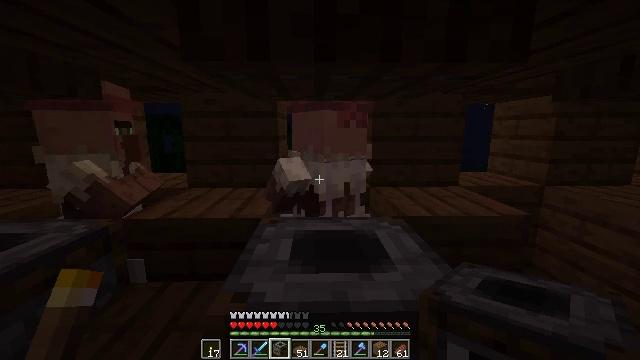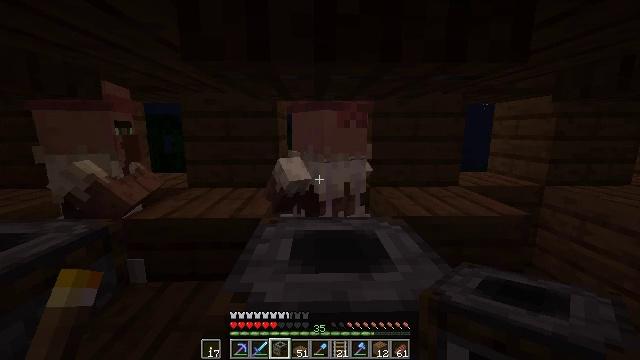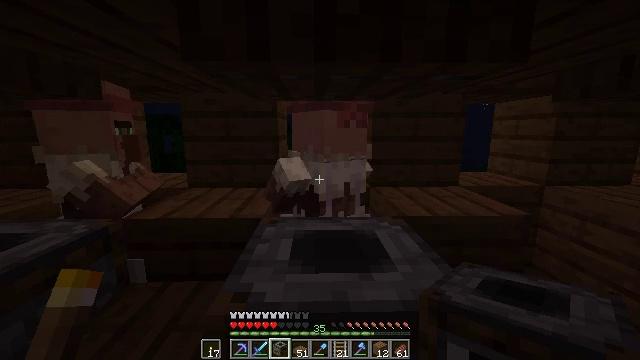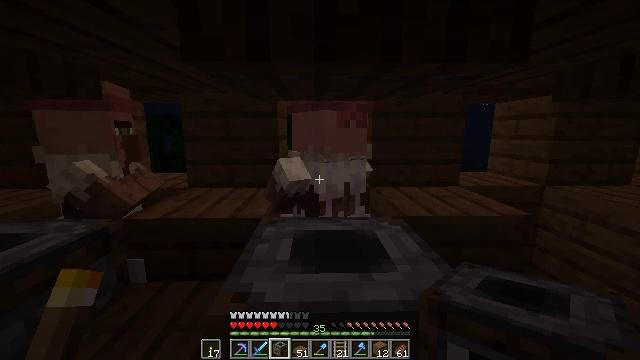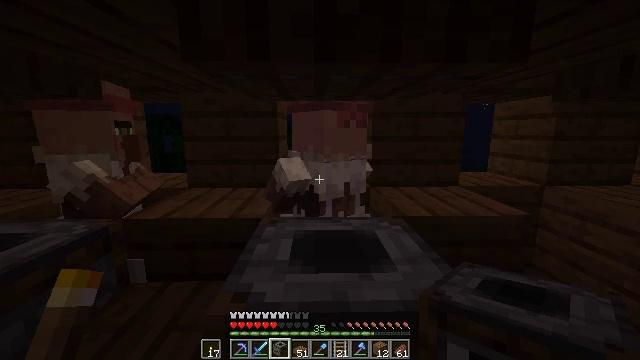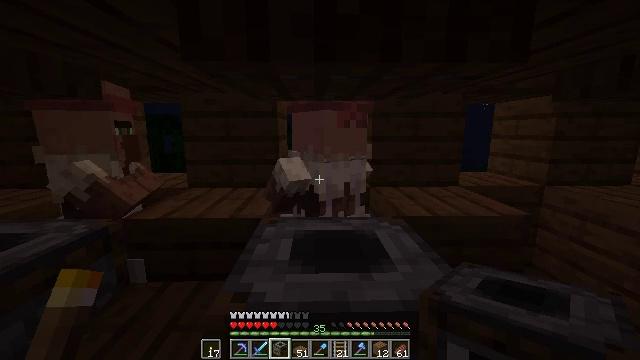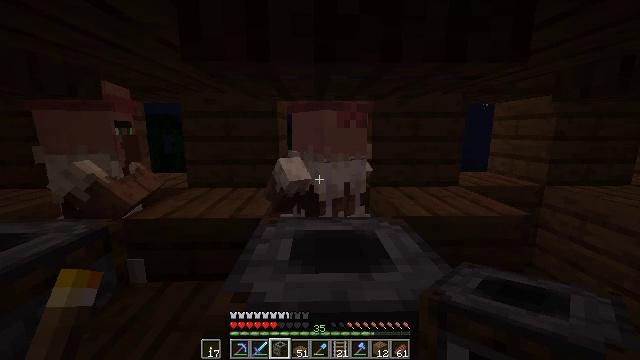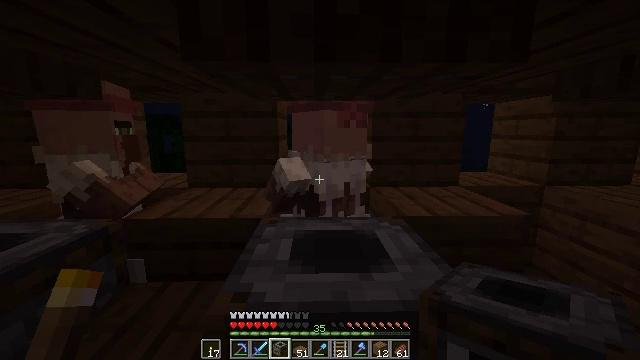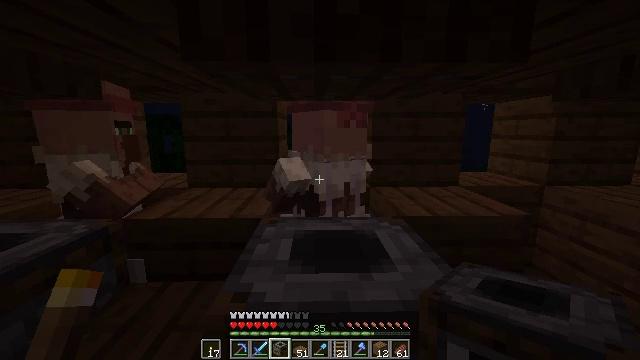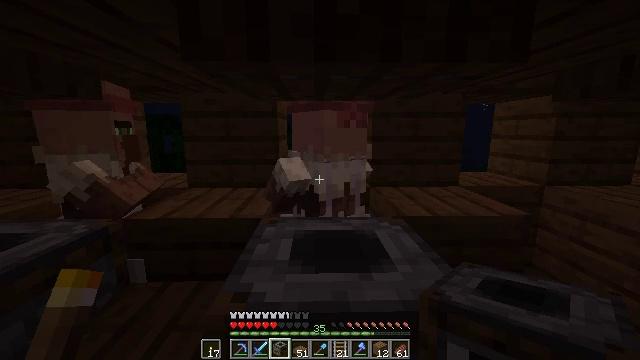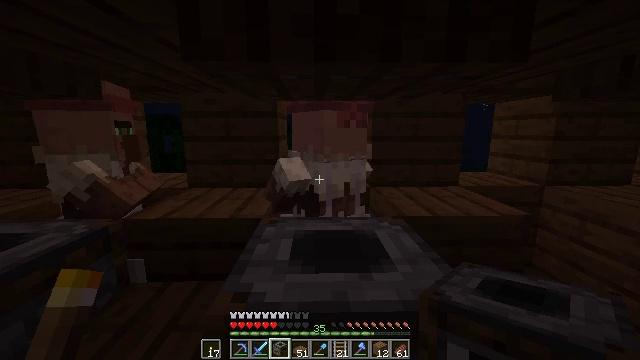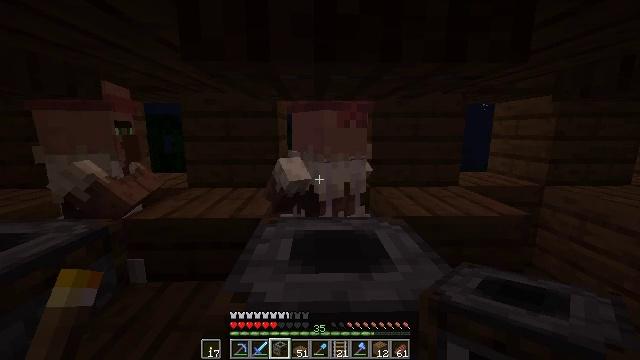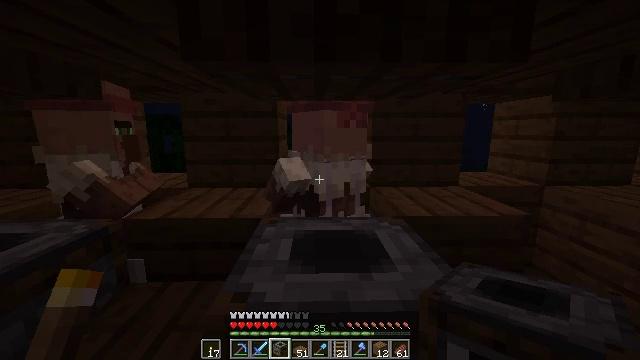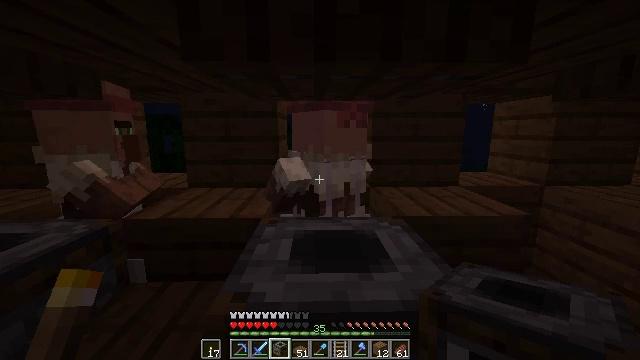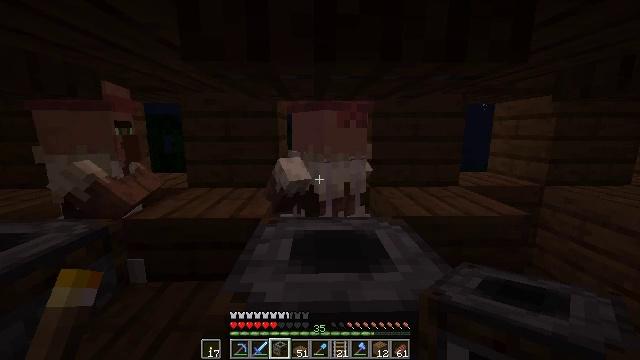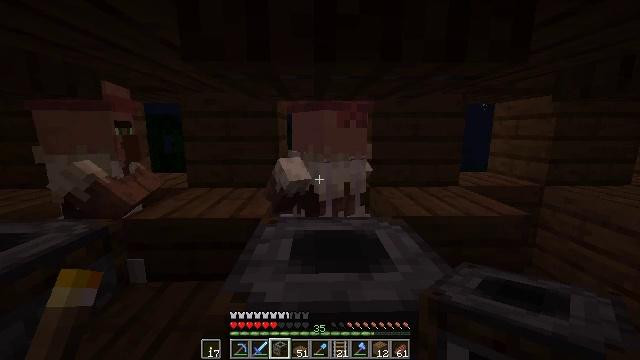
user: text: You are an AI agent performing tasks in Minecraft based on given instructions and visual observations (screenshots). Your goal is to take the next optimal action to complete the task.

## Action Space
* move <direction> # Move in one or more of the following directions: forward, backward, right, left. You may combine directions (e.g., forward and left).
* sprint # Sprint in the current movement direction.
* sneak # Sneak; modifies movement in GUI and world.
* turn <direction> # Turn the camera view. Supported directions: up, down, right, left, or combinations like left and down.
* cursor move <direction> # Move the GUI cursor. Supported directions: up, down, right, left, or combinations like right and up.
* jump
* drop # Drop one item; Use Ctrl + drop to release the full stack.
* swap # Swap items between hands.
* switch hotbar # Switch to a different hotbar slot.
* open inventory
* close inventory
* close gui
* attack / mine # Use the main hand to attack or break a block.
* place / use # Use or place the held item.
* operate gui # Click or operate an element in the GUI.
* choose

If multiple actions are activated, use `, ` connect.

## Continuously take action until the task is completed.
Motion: motion action
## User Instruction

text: Retrieve the smoker into your inventory.
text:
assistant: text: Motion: no_op
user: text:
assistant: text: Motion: no_op
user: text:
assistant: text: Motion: no_op
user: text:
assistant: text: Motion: no_op
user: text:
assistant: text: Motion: no_op
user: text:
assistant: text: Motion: no_op
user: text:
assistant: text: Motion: no_op
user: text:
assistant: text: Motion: no_op
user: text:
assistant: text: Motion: no_op
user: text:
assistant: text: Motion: no_op
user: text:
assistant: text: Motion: no_op
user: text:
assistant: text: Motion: no_op
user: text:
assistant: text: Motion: no_op
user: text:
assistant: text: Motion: no_op
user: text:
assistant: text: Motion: no_op
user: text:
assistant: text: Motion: no_op
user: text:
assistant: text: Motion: no_op
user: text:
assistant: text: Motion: no_op
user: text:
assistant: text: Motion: no_op
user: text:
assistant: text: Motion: no_op
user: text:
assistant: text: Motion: no_op
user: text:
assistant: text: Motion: no_op
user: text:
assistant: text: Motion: no_op
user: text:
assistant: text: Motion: no_op
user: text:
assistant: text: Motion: no_op
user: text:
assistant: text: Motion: no_op
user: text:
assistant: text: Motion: no_op
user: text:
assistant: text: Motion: no_op
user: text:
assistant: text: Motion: no_op
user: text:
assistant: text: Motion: no_op